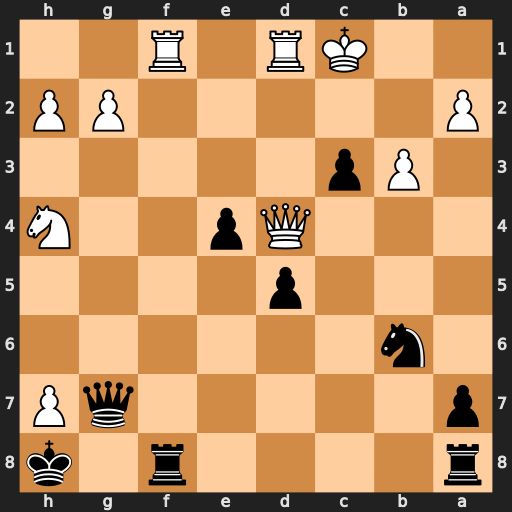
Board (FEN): r4r1k/p5qP/1n6/3p4/3Qp2N/1Pp5/P5PP/2KR1R2
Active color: b
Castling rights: -
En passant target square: -
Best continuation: Qxd4 Rxf8+ Rxf8 Rxd4 Rf2